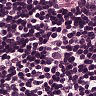
Metastatic tissue present: no